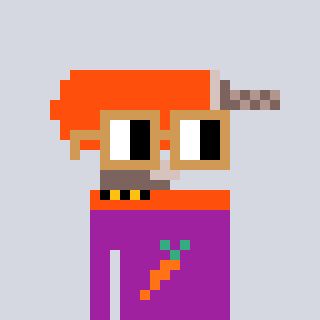
a pixel art character with square brown glasses, a drill-shaped head and a magenta-colored body on a cool background